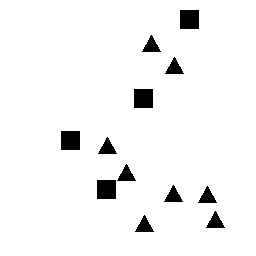
Squares: 4
Triangles: 8
Stars: 0
Total shapes: 12